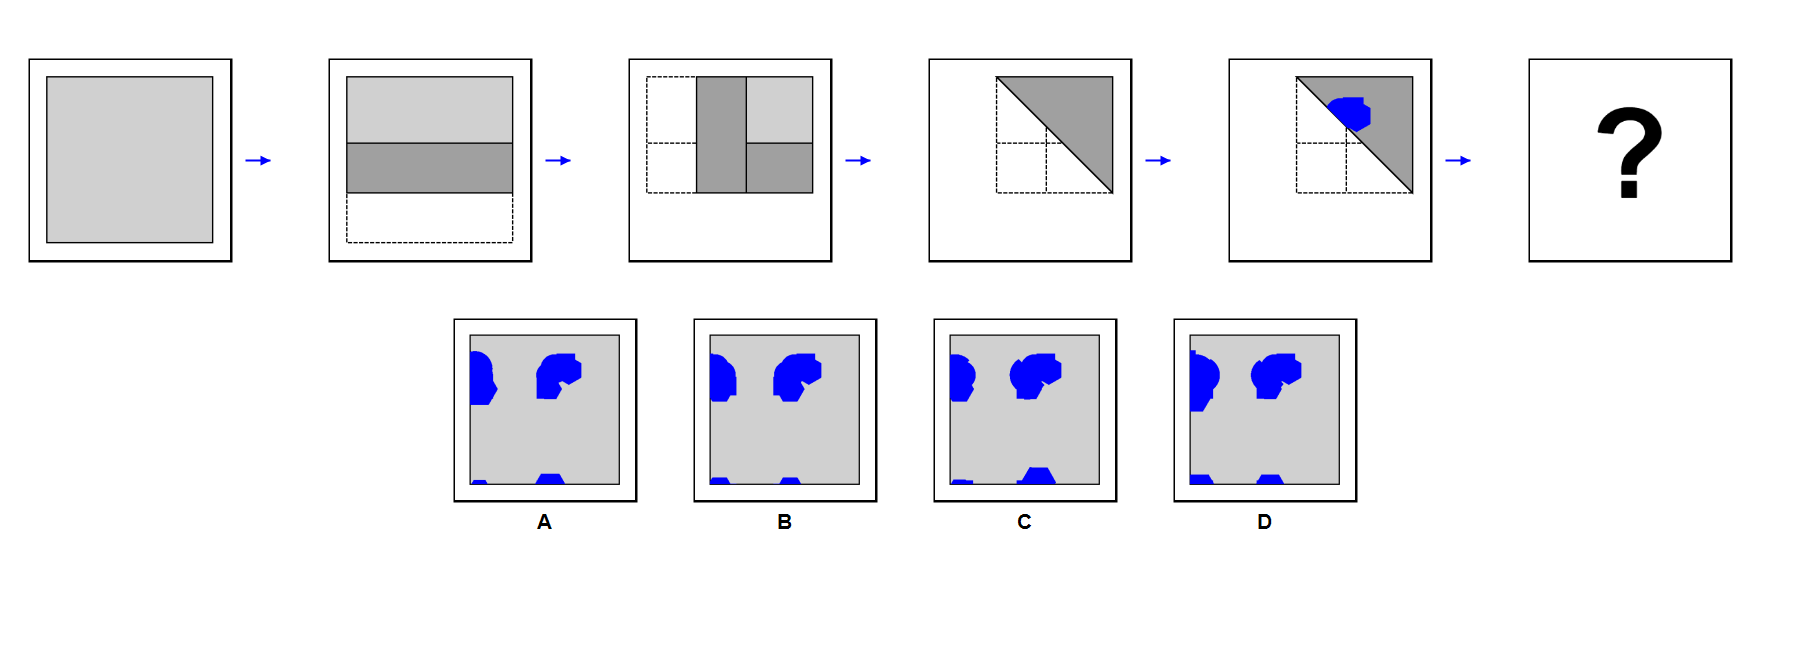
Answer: B